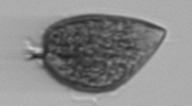
Label: Prorocentrum_micans